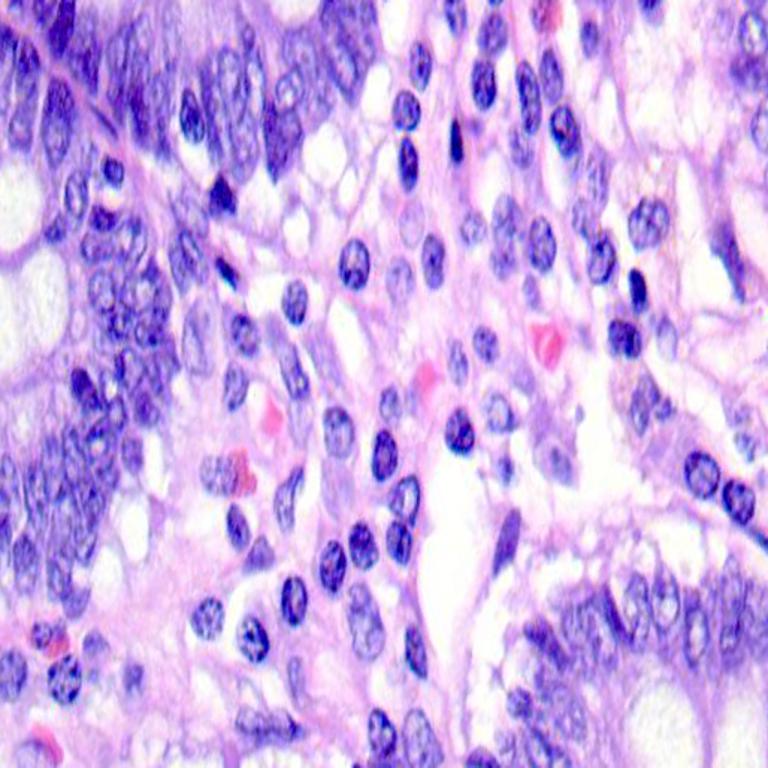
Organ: colon
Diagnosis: benign